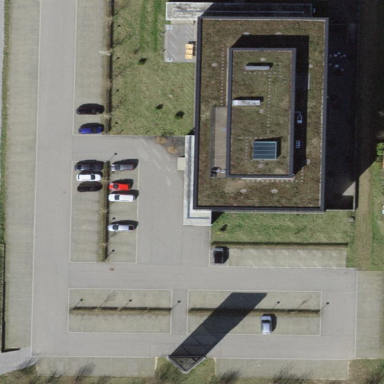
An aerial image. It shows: Parking area with asphalt surface.